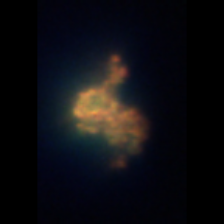
Taxon: Unknown_detritus
Group: Unknown